Lunar surface albedo tile
Center latitude: 3.417
Center longitude: 17.351
Resolution (meters per pixel, mean): 197.03
Tile area (km^2): 40683.14
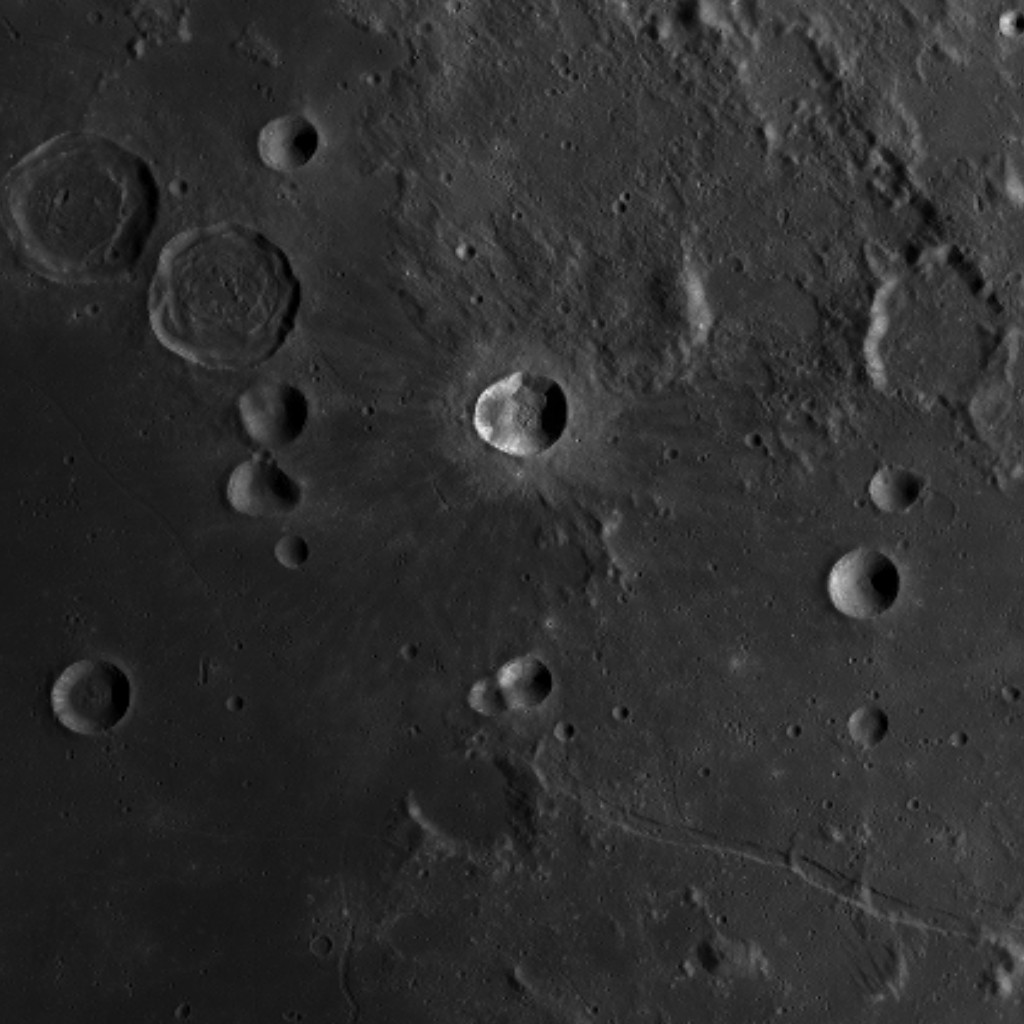